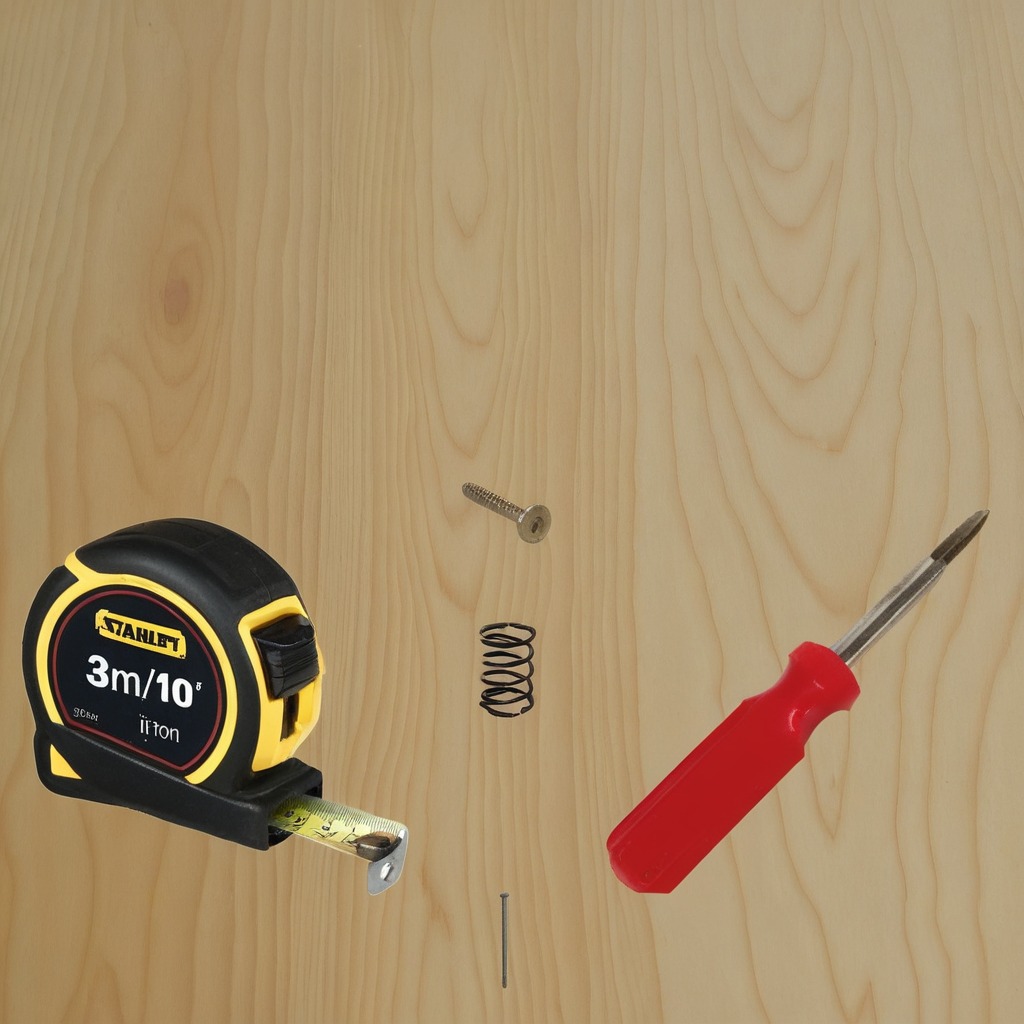
A measuring tape, a metal machine screw, an iron nail, a coiled metal spring, and a screwdriver are lying on the plywood surface.